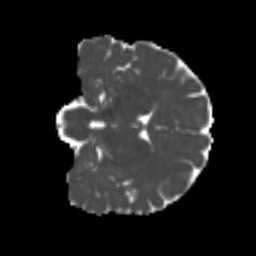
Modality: MD
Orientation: coronal
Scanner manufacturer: siemens
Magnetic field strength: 3 T
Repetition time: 4 s
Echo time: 0.0594 s